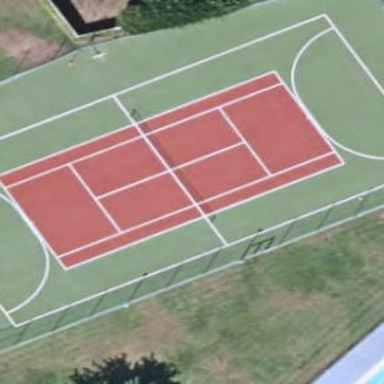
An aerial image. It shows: Tennis court in leisure pitch.